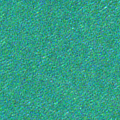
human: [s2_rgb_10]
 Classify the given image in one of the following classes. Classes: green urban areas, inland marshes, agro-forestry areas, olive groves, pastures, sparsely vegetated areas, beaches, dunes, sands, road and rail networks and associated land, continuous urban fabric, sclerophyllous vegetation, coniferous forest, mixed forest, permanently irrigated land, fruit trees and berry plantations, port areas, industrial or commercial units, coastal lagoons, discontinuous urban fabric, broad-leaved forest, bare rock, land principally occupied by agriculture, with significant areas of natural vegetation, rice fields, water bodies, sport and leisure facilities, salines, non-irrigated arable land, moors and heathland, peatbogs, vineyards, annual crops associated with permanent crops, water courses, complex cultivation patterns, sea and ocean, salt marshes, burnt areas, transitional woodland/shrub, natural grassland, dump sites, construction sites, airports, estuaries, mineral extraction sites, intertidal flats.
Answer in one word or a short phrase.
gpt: sea and ocean